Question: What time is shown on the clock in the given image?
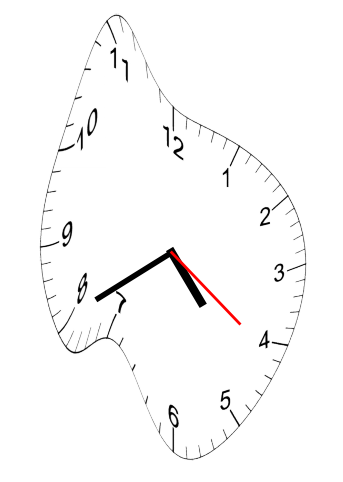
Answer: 04:40:21